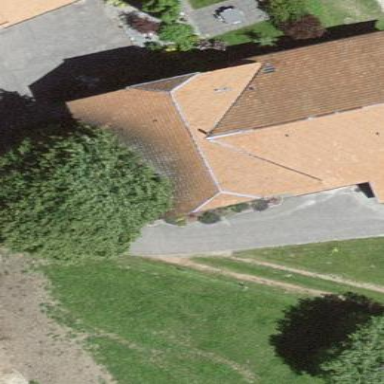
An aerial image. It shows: Farm building.